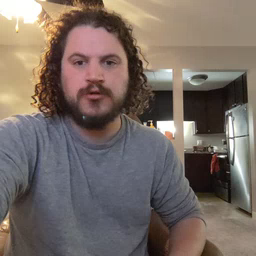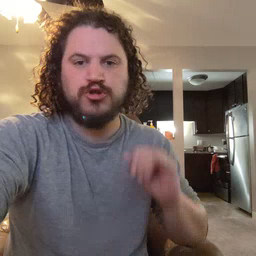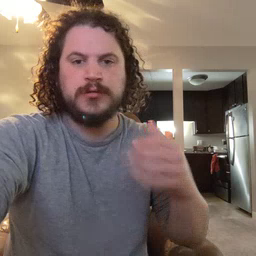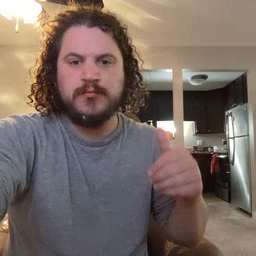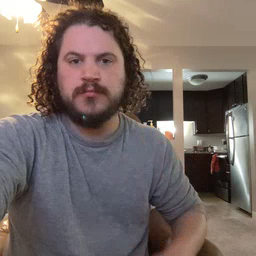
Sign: jeans